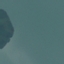
Land use / land cover: SeaLake